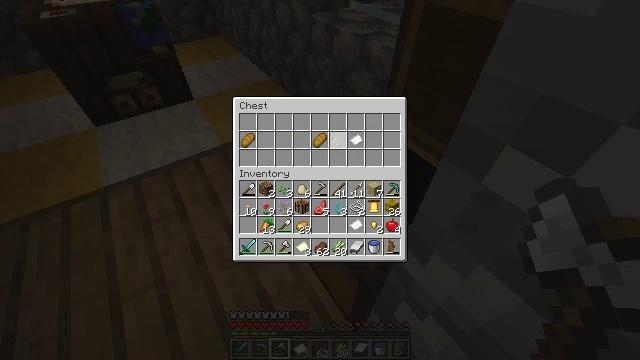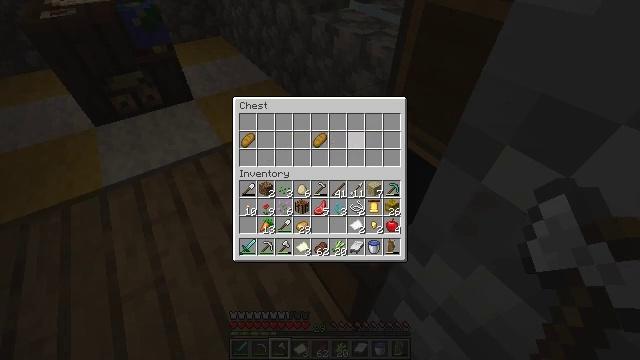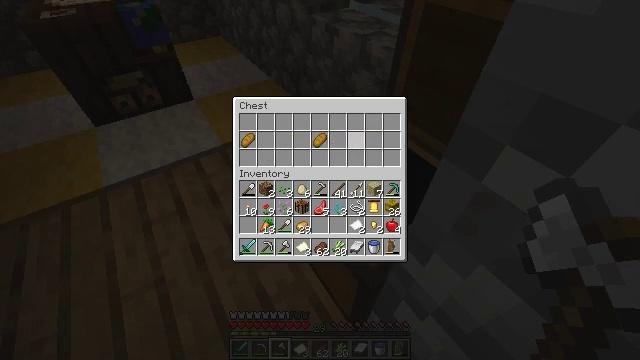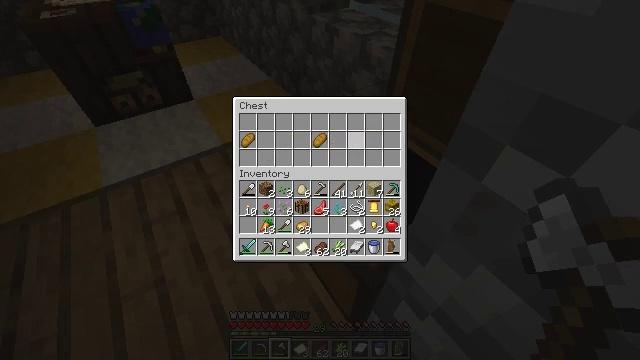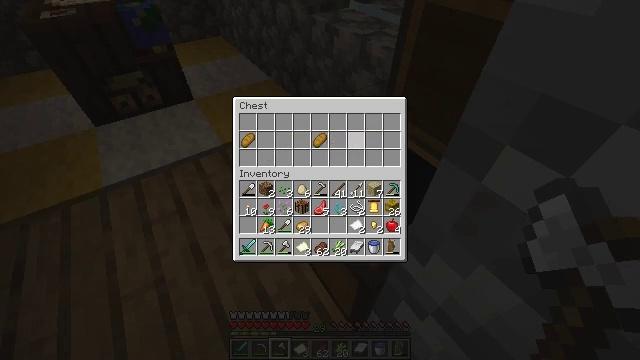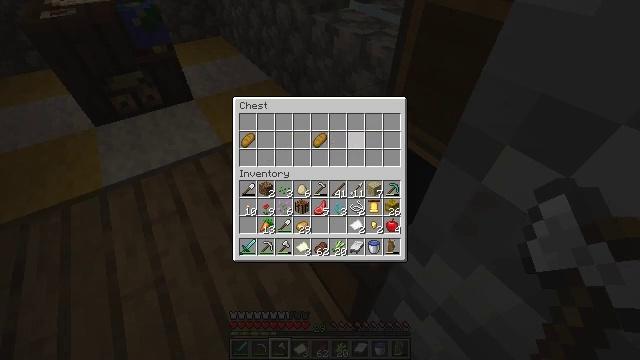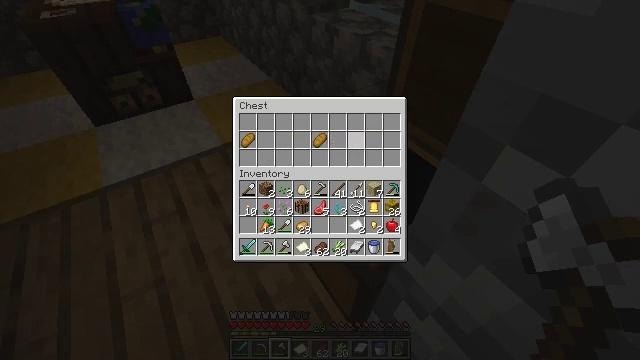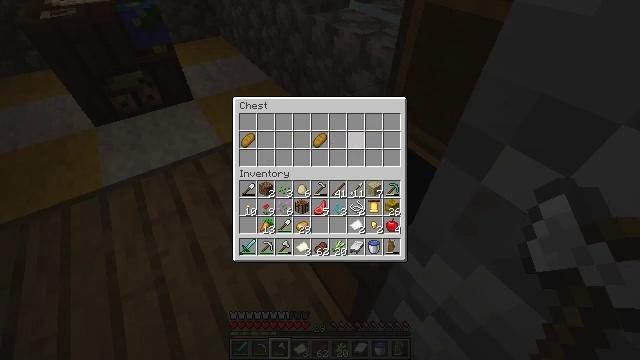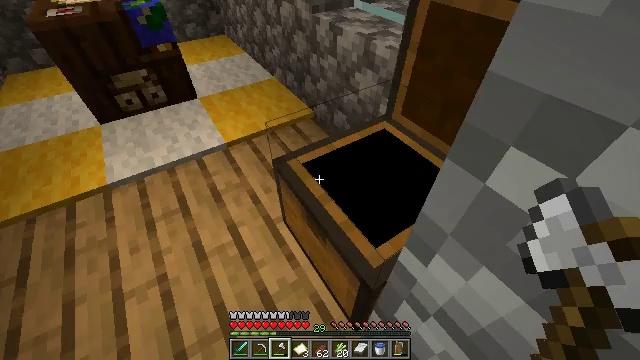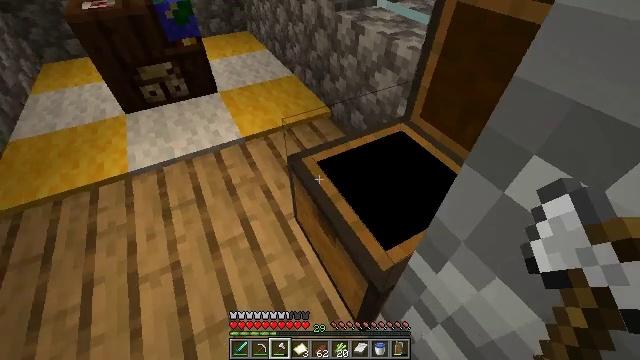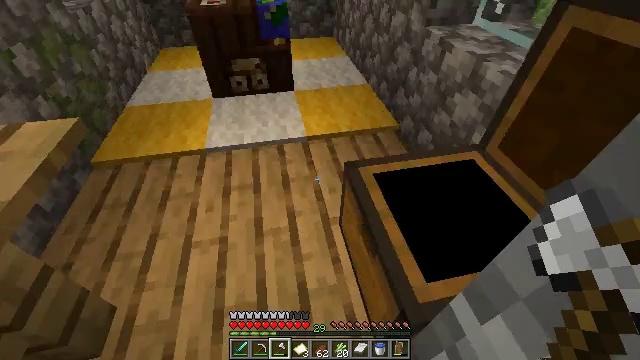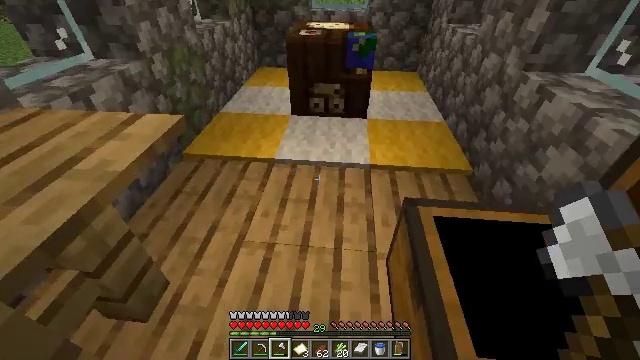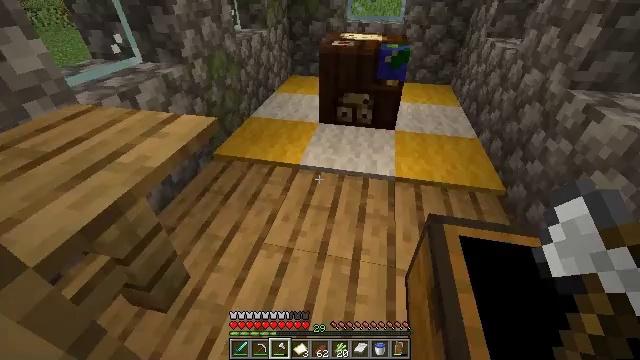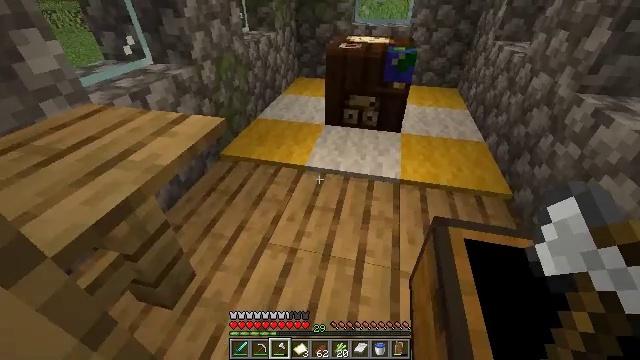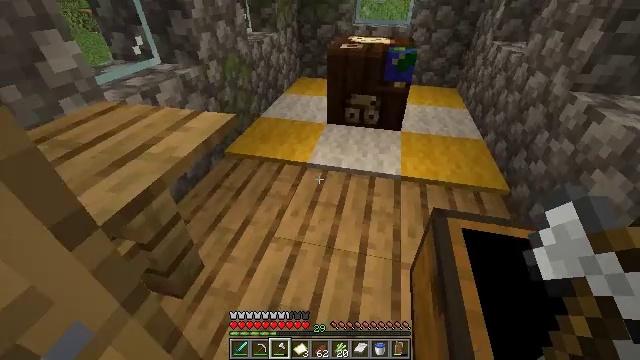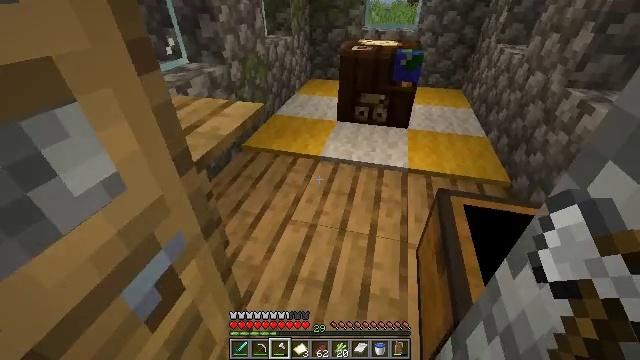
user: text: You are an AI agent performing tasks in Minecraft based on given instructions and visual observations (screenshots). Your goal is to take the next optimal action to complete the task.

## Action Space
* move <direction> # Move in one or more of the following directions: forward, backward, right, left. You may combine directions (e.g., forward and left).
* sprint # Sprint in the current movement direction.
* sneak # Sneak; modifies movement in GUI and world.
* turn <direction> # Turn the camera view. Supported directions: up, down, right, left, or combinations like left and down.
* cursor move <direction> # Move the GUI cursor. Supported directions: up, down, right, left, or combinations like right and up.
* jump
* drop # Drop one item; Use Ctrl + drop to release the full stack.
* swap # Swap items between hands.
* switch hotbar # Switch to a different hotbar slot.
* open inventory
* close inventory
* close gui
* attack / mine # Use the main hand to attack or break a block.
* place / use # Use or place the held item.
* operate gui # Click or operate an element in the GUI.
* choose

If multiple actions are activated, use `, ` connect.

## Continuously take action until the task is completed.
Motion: motion action
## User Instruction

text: Break the hay block to collect it.
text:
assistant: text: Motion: sneak, attack / mine
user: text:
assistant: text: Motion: sneak, attack / mine
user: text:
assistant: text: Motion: sneak, attack / mine
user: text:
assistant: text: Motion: sneak, attack / mine
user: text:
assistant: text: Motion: sneak
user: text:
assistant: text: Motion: sneak
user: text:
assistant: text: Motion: no_op
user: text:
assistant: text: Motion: no_op
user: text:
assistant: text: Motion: turn left
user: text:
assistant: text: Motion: turn left and up
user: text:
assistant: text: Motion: turn left and up
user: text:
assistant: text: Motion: turn left and up
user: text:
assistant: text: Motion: move back, turn left
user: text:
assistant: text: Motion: move back
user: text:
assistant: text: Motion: move back, turn left
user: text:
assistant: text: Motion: move back, turn left and up
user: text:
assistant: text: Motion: move back, turn left and up
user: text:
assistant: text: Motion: move back and move left, turn left and up
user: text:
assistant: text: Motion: move back and move left, turn left and up
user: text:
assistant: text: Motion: move back and move left, turn left and up, use / place
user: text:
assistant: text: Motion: move back and move left, use / place
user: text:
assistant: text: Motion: move back, turn right and up, use / place
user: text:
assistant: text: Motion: move back, turn right and up, use / place
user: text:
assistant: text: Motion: move back
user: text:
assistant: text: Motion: move back, turn right
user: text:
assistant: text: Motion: move back, turn right
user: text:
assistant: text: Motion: move back, turn right
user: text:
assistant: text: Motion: move back and move right, turn right
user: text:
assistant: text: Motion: move back and move right, turn right
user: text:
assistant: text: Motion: move back and move right